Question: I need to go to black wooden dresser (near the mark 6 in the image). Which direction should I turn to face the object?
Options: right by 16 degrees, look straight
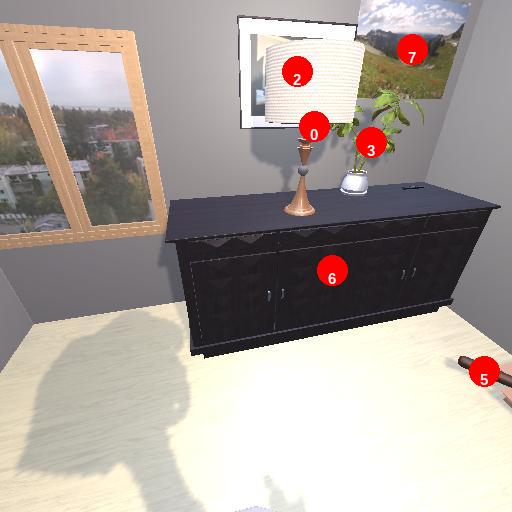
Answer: right by 16 degrees